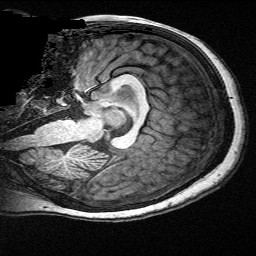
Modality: T1w
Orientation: sagittal
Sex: male
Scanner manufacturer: siemens
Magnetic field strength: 3 T
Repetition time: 2.3 s
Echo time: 0.00336 s